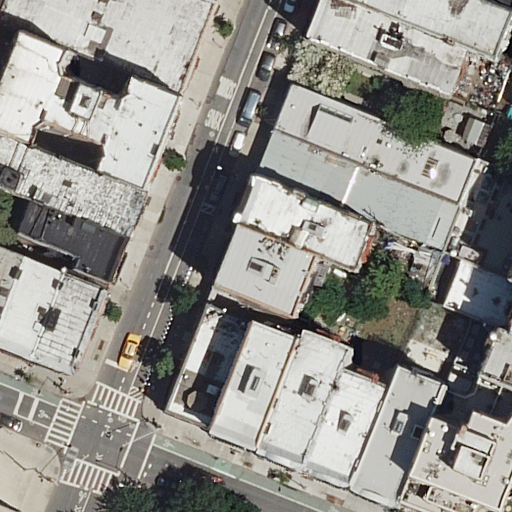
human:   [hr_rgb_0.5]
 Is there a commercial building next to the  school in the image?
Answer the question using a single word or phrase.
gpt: no

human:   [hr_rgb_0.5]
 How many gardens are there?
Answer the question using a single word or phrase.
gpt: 1

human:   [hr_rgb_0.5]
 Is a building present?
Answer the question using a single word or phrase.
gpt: yes

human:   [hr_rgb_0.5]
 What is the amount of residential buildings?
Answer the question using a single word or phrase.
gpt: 25

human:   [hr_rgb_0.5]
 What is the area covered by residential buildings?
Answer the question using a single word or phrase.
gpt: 4405m2

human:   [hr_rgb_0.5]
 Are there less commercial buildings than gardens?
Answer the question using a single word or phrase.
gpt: yes

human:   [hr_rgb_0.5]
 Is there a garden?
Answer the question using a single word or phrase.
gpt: yes

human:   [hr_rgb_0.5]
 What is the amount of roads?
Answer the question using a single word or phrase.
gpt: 3

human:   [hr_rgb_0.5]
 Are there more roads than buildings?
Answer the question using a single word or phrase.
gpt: no

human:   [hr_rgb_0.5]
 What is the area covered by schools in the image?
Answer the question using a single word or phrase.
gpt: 2348m2

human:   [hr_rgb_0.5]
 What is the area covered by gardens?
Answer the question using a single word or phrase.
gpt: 474m2

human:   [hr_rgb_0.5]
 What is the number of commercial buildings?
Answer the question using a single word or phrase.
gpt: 0

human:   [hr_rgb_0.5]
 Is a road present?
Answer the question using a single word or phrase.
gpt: yes

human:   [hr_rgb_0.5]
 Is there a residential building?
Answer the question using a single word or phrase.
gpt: yes

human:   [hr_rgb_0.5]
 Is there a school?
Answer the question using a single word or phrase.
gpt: yes

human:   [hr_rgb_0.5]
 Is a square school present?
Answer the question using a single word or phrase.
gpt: no

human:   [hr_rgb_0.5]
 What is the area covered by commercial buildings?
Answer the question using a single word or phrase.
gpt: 0m2

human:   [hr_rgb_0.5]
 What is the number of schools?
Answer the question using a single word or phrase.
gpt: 1

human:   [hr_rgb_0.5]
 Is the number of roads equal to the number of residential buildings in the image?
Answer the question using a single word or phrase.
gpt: no

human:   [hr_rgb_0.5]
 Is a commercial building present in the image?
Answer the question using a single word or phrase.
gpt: no

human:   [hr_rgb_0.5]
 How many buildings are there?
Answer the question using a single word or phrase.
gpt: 26

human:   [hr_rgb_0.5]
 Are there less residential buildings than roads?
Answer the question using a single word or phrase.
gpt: no

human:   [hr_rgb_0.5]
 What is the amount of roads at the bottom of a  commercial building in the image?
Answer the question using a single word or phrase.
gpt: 0

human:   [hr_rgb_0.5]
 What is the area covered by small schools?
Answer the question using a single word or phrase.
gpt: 0m2

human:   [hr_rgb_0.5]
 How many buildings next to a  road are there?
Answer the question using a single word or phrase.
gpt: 26

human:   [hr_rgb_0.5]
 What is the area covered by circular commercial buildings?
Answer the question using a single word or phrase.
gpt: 0m2

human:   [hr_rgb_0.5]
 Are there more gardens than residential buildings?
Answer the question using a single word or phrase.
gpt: no

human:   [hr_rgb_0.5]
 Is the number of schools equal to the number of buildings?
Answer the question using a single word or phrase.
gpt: no

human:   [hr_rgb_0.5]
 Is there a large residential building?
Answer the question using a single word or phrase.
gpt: yes

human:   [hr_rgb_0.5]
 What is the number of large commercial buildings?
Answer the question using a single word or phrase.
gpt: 0

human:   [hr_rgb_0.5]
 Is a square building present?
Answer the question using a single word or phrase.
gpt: no

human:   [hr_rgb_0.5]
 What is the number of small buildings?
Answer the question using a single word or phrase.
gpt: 10

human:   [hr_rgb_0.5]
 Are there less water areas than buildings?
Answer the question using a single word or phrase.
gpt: yes

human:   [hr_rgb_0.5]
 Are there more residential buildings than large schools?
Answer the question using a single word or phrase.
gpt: yes

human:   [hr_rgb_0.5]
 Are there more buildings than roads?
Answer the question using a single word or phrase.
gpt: yes

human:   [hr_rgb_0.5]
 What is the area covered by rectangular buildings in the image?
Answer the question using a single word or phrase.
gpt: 3689m2

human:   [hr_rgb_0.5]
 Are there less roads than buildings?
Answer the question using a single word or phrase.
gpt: yes

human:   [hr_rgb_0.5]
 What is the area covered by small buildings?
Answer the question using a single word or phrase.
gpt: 268m2

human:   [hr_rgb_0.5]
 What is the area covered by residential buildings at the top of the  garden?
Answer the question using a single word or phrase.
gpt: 502m2

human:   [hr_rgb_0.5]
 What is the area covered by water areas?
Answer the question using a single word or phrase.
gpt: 0m2

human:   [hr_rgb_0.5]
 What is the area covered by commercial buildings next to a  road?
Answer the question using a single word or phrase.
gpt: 0m2

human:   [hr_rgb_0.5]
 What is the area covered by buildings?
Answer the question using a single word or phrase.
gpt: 6166m2

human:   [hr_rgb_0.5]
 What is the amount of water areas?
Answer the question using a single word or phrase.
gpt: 0

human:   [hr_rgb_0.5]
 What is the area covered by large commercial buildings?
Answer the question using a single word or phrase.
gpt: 0m2

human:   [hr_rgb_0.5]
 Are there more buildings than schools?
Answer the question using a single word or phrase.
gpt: yes

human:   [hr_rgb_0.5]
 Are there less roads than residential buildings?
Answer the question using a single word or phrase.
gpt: yes

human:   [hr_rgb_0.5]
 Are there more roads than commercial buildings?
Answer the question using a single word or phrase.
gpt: yes

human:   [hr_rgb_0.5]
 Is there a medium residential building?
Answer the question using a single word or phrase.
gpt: yes

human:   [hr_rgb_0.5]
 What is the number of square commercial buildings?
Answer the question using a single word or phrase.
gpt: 0

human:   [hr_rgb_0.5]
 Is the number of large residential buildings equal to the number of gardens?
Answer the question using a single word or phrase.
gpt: yes

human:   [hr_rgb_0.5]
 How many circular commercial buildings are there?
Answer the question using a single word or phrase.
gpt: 0

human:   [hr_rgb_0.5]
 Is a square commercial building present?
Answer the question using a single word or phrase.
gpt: no

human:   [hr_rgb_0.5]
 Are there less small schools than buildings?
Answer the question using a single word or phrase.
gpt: yes

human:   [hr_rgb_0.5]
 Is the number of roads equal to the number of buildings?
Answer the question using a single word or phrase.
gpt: no

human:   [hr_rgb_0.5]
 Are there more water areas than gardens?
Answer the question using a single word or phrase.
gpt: no

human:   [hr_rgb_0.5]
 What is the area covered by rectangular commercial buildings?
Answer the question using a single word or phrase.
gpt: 0m2

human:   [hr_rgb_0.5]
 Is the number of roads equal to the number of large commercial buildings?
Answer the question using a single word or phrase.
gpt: no

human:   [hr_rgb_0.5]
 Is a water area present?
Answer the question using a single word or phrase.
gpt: no

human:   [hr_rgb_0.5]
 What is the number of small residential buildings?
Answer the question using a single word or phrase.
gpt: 10

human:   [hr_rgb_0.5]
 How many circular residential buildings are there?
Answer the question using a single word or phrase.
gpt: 0

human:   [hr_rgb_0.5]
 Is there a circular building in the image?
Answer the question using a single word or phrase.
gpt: no

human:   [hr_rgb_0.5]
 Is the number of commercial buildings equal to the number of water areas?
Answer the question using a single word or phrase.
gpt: yes

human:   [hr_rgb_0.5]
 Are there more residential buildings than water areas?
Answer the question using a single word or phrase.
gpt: yes

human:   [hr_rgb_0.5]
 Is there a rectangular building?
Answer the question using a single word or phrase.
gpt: yes